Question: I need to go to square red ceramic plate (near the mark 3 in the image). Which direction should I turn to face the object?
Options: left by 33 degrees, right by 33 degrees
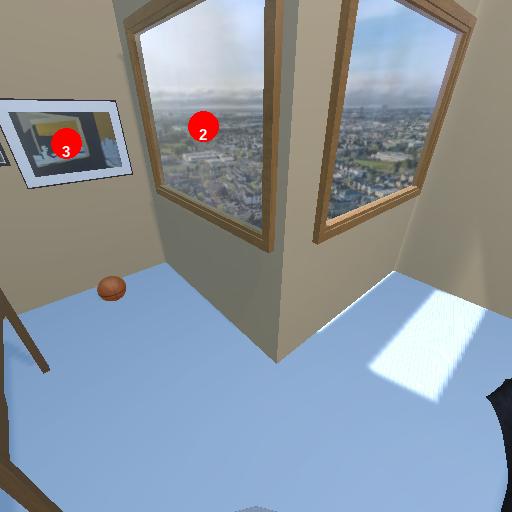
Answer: left by 33 degrees